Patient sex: F
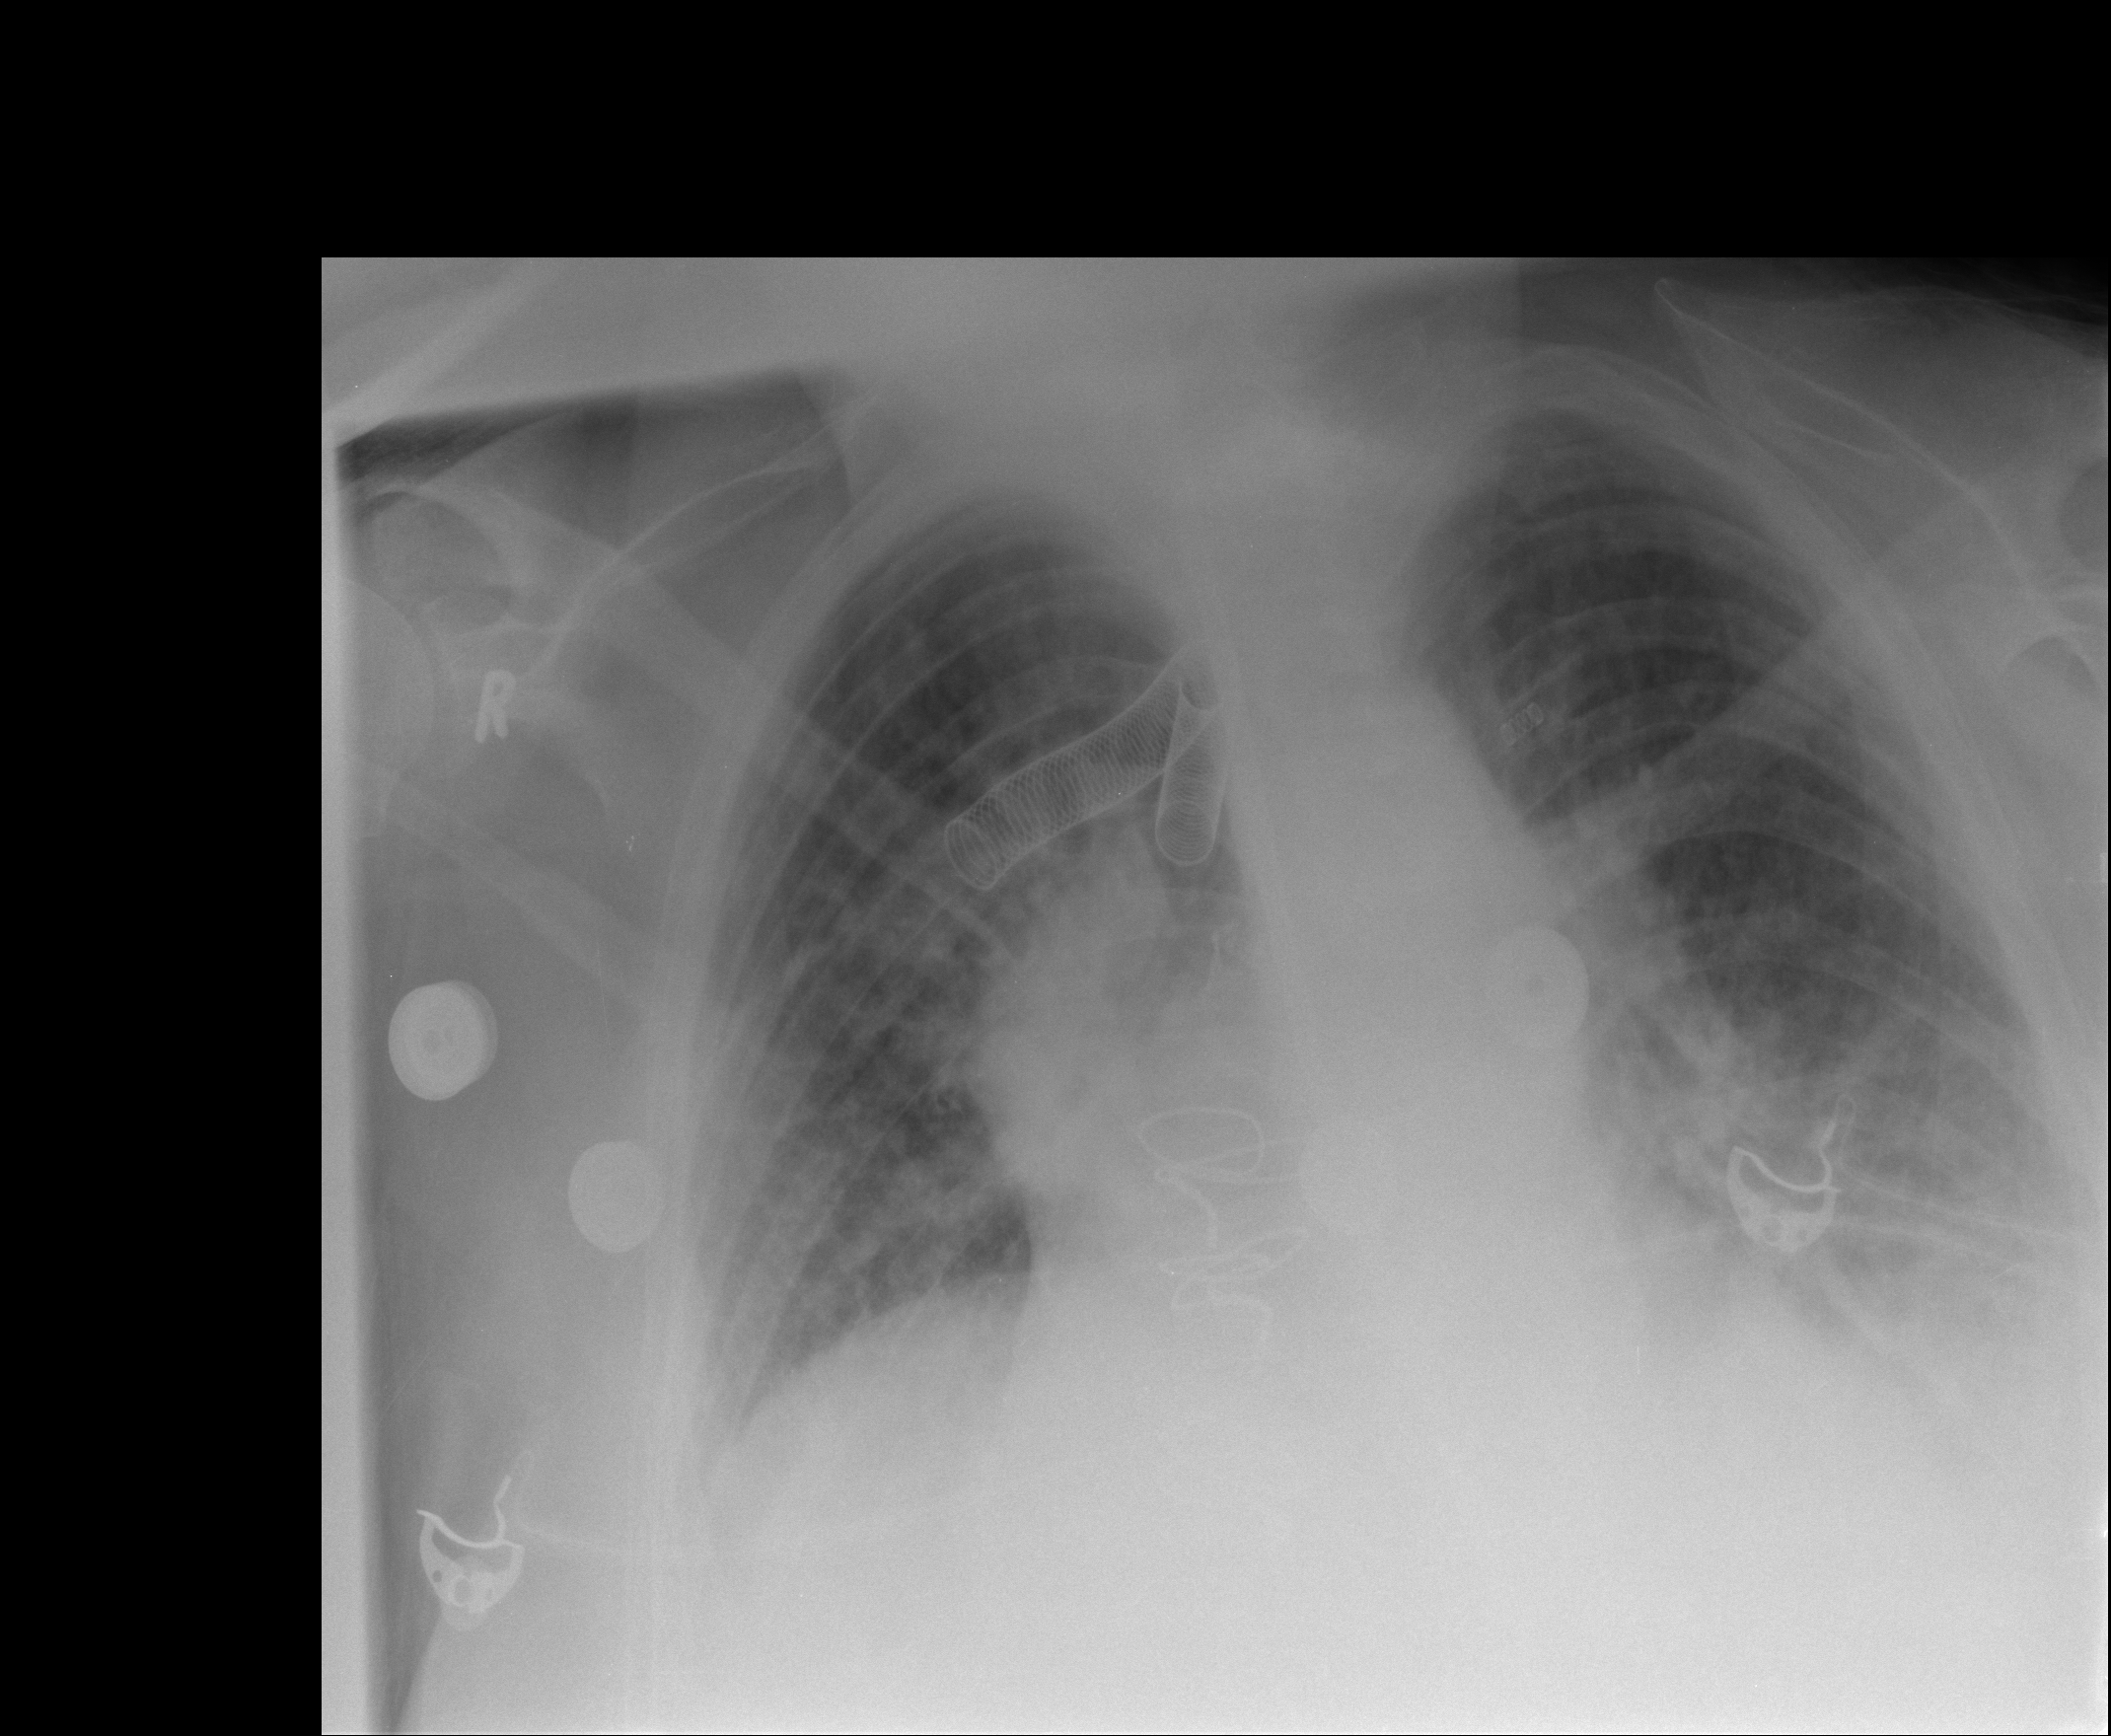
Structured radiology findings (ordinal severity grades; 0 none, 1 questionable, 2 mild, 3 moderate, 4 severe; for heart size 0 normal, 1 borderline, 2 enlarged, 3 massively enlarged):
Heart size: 2
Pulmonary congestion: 3
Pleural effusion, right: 2
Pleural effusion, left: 2
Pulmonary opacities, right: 0
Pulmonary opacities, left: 0
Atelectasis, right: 2
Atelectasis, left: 2